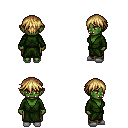
a pixel art fantasy rpg character, female body template, orc, green skin, green robe, robe skirt, blonde short bangs hairstyle, white slippers, four views (front, back, left, right), 2x2 character sprite sheet, small pixel art, hard edges, no anti-aliasing